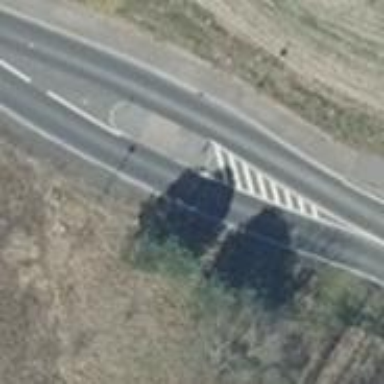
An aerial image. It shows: Uncontrolled crossing on the road with chicane for traffic calming.